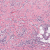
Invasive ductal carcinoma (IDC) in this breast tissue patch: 0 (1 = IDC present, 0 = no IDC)